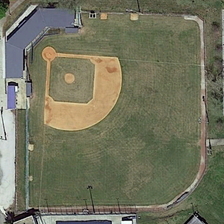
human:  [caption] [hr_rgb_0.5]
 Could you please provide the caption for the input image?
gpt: a baseball field is near several green trees .

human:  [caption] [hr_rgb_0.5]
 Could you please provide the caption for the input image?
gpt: a baseball field is near several green trees .

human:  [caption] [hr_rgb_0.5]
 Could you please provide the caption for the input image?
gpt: a baseball field is near several green trees .

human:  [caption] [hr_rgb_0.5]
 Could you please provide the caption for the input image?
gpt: a baseball field is near several green trees .

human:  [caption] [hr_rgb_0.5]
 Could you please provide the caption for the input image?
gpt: a baseball field is near several green trees .